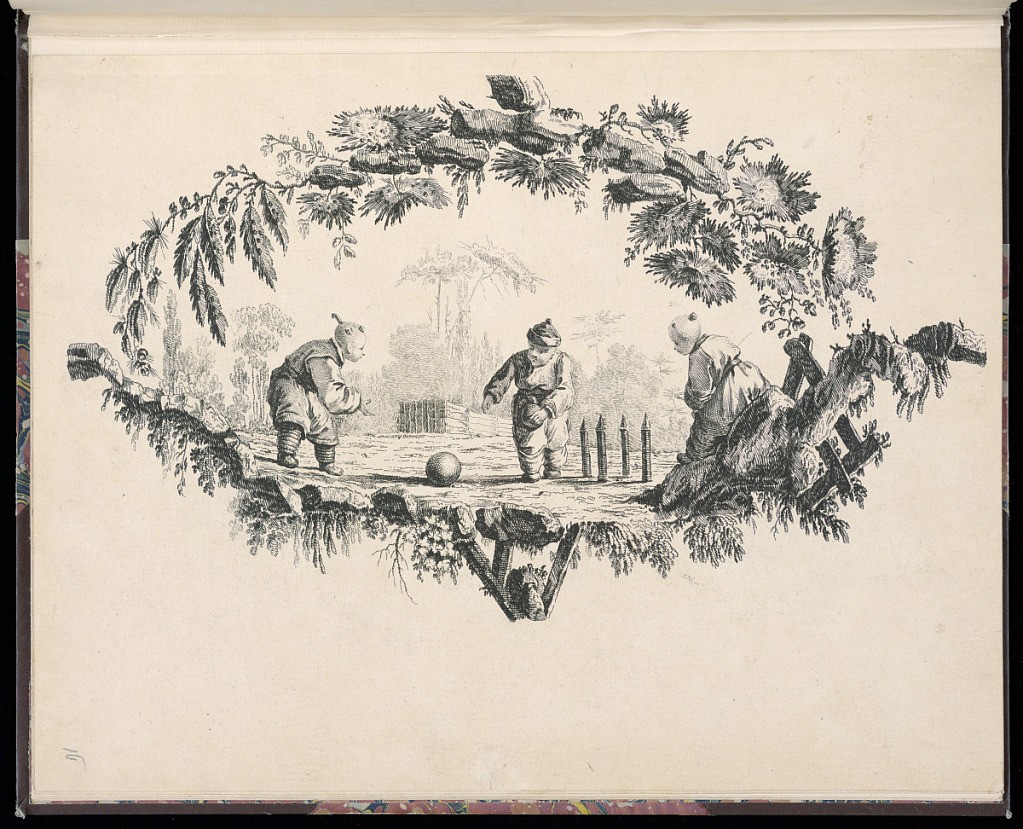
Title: Children Bowling
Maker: Jean-Baptiste Pillement, French, 1728–1808
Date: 1759
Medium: Etching on laid paper
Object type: Print
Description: Print from a series of fourteen chinoiserie vignettes, depicting children playing a variety of games in different landscapes. Three children bowl together in the middle of a landscape within a vignette framed by trees, foliage, sprigs, rocks and flowers. One boy to the left, has just released a large ball towards four upright sticks, with two other children standing to the right, watching the game.